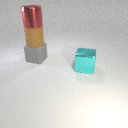
large red metal cylinder above large brown rubber cylinder